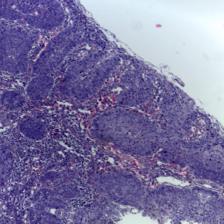
Diagnosis: OSCC